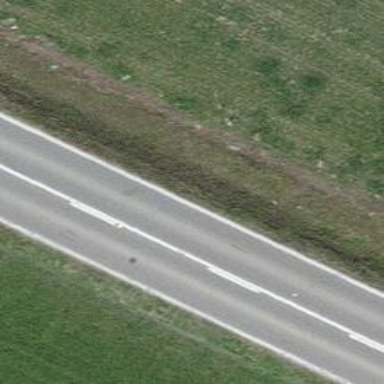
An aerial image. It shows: Primary highway.